Question: How can I left only one "0" before "."? I'm making 'TextBox' which accepts only digits and you can write only one "0" before ".", but you can write any numbers like 900 or 5000.
Here is the pseudocode I use:
'''
if (0 > 1 before "." && 0 is first digit)
{
Remove all zeros before "." and left one;
}
'''

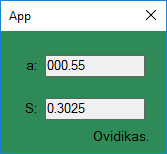
Answer: Simplest way is probably to remove ALL of the 0 at the start;
'''
textbox.Text = textbox.Text.TrimStart('0');
'''
And then if it starts with '.' add a '0' back on the beginning again.
'''
if (textbox.Text.StartsWith('.'))
textbox.Text = '0' + textbox.Text;
'''
This will also remove any 0 at the beginning of, for example, "00500", changing it to "500", which is probably a good thing.